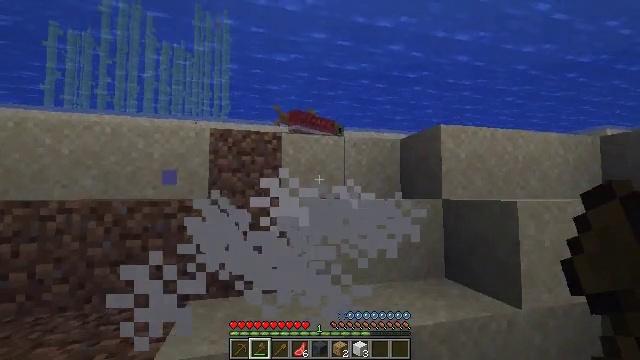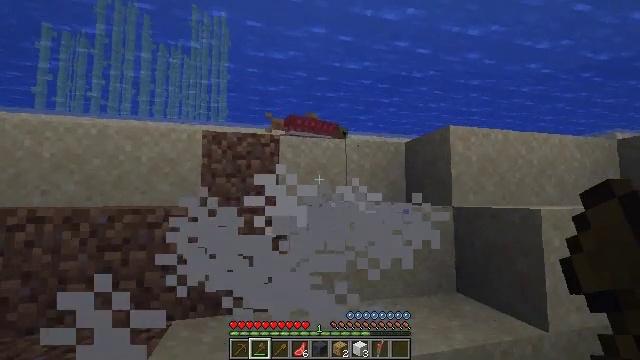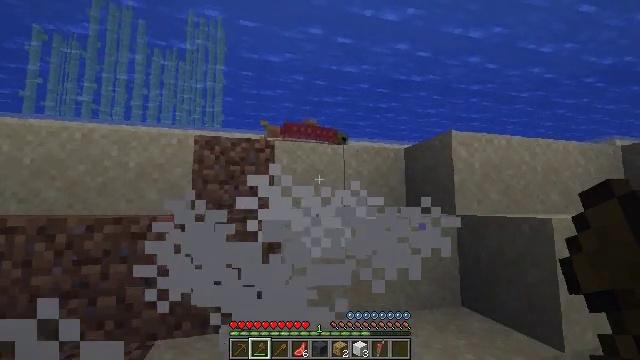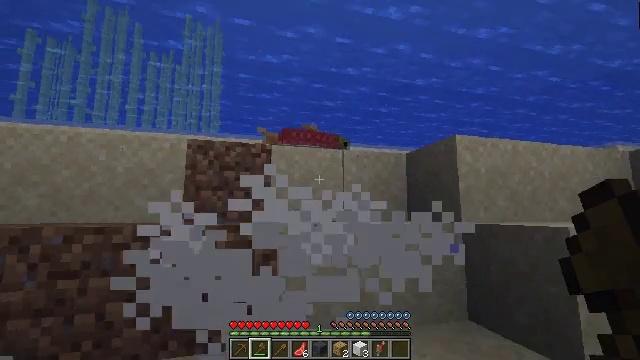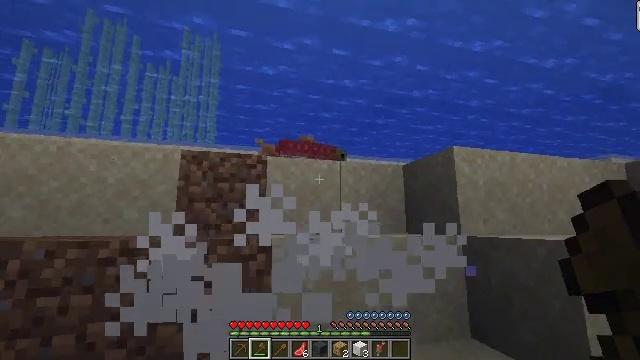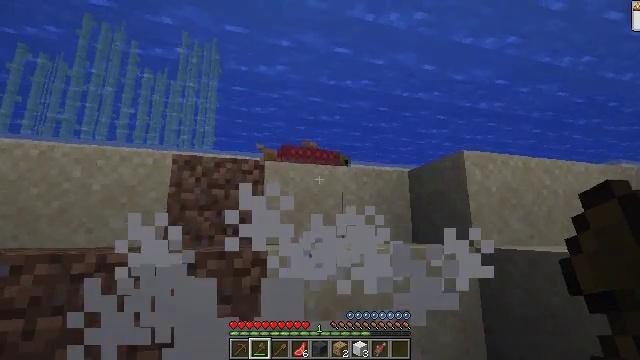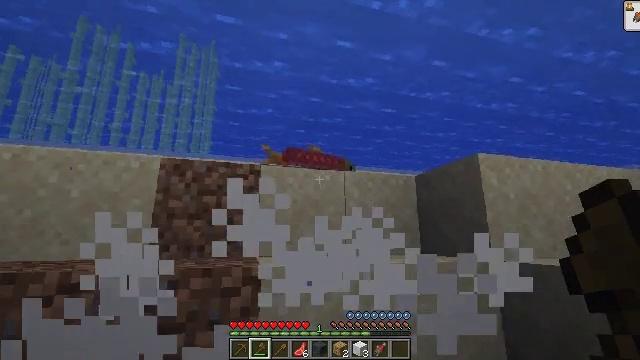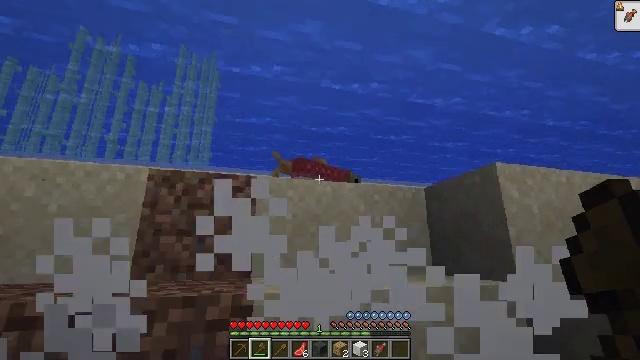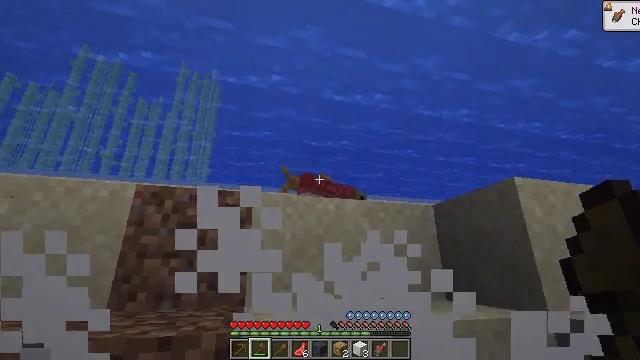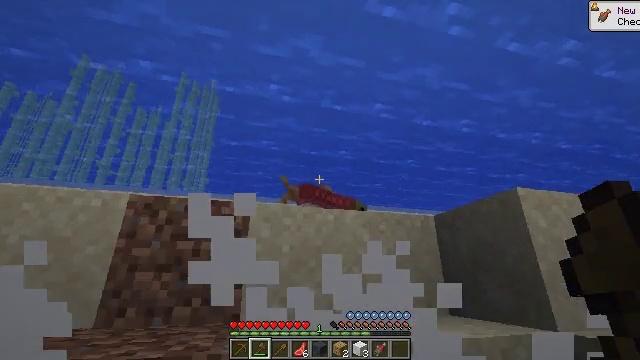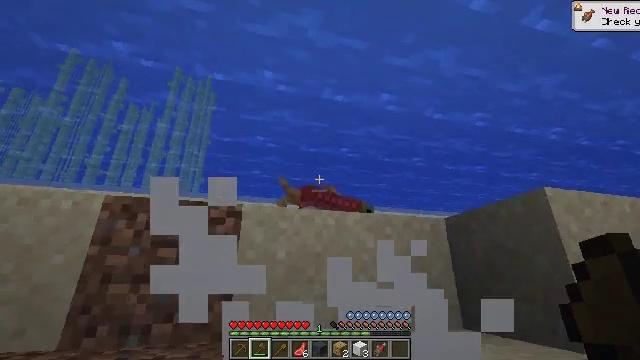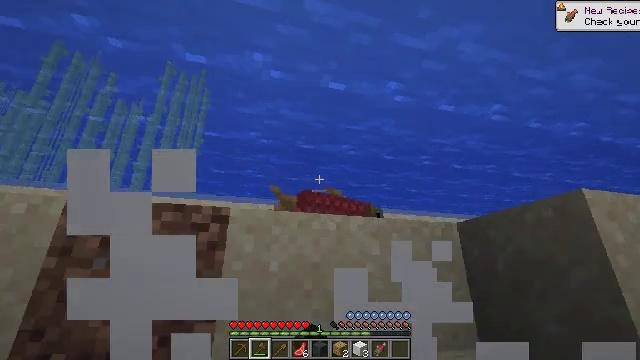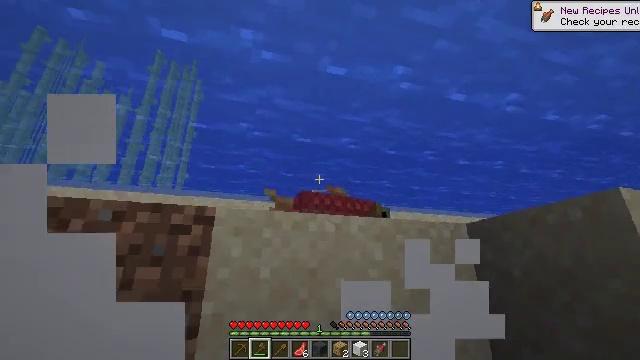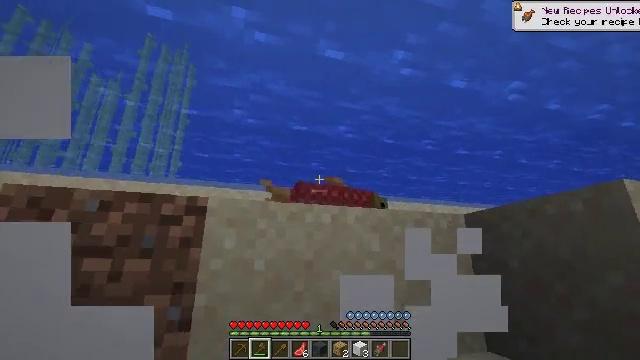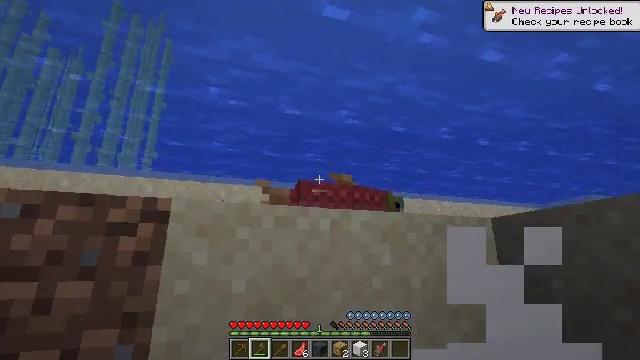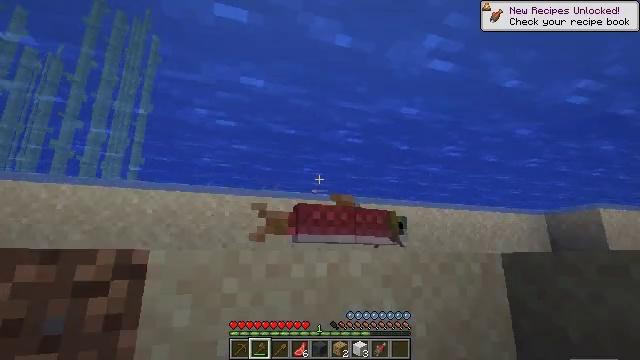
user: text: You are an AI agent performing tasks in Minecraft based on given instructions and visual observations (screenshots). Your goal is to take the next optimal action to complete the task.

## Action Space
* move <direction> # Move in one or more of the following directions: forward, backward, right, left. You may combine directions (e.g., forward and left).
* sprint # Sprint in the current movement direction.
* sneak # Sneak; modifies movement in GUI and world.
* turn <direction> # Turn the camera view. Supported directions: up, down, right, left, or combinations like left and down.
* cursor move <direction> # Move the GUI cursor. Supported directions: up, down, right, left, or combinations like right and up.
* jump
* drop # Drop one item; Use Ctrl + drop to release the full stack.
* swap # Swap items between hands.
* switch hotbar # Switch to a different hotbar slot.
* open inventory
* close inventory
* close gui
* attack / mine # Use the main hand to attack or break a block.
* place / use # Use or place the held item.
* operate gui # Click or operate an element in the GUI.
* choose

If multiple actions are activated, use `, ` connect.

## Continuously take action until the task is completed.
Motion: motion action
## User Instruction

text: Fish and kill the salmon.
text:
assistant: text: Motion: move forward, sprint, turn up
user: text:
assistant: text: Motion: move forward, sprint, turn up
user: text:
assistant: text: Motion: move forward, sprint, turn up
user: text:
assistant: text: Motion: move forward, sprint, turn up
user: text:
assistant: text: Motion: move forward, sprint, turn up
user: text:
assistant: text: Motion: move forward, sprint, turn up
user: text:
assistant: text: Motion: move forward, sprint, turn up
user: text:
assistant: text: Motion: move forward, sprint, turn up
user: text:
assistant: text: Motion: move forward, sprint, turn up
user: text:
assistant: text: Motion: move forward, sprint, attack / mine
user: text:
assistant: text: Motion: move forward, sprint, attack / mine
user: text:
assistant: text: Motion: move forward, attack / mine
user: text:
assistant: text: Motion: turn down
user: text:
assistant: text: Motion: turn down
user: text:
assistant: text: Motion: turn down
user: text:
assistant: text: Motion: no_op
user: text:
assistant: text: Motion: no_op
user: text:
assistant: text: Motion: turn right
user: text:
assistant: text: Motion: no_op
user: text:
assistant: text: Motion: turn right and down
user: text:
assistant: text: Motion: move forward, turn right and down, jump
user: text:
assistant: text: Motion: move forward, turn right and down, jump
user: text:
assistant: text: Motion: move forward, turn down, jump
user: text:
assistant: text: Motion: move forward
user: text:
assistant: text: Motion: move forward and move right
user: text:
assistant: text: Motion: move forward and move right
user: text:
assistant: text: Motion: move forward and move right, turn down
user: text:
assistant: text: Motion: move forward and move right, turn down
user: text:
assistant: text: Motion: move forward and move right, turn right and down
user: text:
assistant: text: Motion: move forward and move right, turn right and down